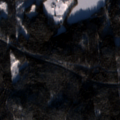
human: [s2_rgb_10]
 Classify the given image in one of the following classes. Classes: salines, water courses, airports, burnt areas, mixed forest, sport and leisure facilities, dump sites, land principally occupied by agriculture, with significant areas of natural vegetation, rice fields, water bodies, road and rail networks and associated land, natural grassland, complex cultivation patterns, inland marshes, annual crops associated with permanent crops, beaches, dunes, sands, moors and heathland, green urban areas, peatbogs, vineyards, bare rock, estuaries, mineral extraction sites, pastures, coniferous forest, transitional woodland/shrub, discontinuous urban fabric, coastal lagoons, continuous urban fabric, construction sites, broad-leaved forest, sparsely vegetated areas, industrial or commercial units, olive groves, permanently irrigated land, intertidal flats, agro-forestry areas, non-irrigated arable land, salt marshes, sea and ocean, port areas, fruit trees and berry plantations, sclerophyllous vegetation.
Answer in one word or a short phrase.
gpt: coniferous forest, mixed forest, water bodies